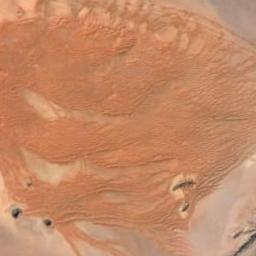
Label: desert